Question: I am trying to create a 'CollapsingToolbarLayout' and below it a listview, when the listview is scrolled the Toolbar should collapse, but its not working when scrolled the Toolbar is not collapsing.
Used this tutorial: <URL>
Note: The FrameLayout contains the listview
'''
<LinearLayout xmlns:android="http://schemas.android.com/apk/res/android"
xmlns:app="http://schemas.android.com/apk/res-auto"
android:layout_width="match_parent"
android:layout_height="wrap_content"
android:orientation="vertical"
android:scrollbars="vertical">
<android.support.design.widget.AppBarLayout
android:id="@+id/appbar"
android:layout_width="match_parent"
android:layout_height="192dp"
android:theme="@style/ThemeOverlay.AppCompat.Dark.ActionBar">
<android.support.design.widget.CollapsingToolbarLayout
android:id="@+id/toolbar"
android:layout_width="match_parent"
android:layout_height="match_parent"
app:layout_scrollFlags="scroll|exitUntilCollapsed">
<android.support.v7.widget.Toolbar
android:id="@+id/toolbara"
android:layout_width="match_parent"
android:layout_height="?attr/actionBarSize"
android:background="?attr/colorPrimary"
app:layout_collapseMode="pin"
app:popupTheme="@style/ThemeOverlay.AppCompat.Light" />
</android.support.design.widget.CollapsingToolbarLayout>
</android.support.design.widget.AppBarLayout>
<FrameLayout
android:id="@+id/frame"
android:layout_width="match_parent"
android:layout_height="wrap_content" />
</LinearLayout>
'''
The framelayout code:
'''
<RelativeLayout xmlns:android="http://schemas.android.com/apk/res/android"
xmlns:app="http://schemas.android.com/apk/res-auto"
xmlns:tools="http://schemas.android.com/tools"
android:layout_width="match_parent"
android:layout_height="match_parent"
tools:context="ranjithnair02.com.supporttest.BlankFragment">
<ListView
android:id="@+id/rcyv"
android:layout_width="match_parent"
android:layout_height="match_parent" />
<android.support.design.widget.FloatingActionButton
android:id="@+id/fab"
android:layout_width="wrap_content"
android:layout_height="wrap_content"
android:layout_alignParentBottom="true"
android:layout_alignParentRight="true"
android:layout_marginBottom="10dp"
android:layout_marginRight="10dp"
android:src="@android:drawable/ic_search_category_default"
app:borderWidth="0dp"
app:elevation="5dp"
app:rippleColor="@color/wallet_highlighted_text_holo_light" />
</RelativeLayout>
'''

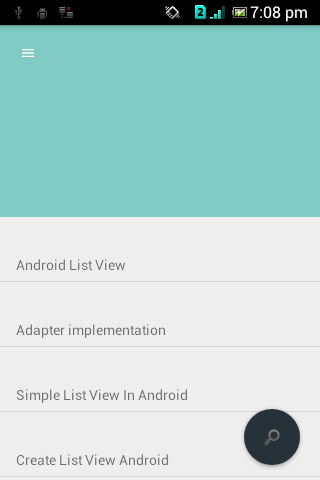
Answer: You should use <URL> instead of ListView
Note:
don't forget to update RecyclerView in Gradle file.
'''
compile 'com.android.support:recyclerview-v7:22.2.0'
'''